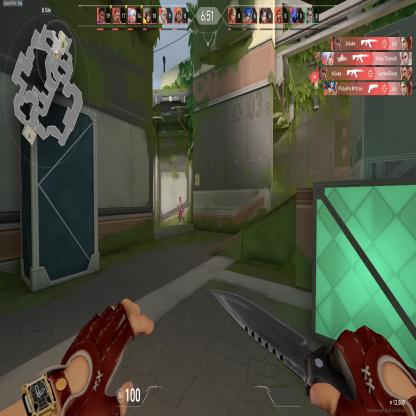
Label: enemy